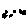
Label: moon